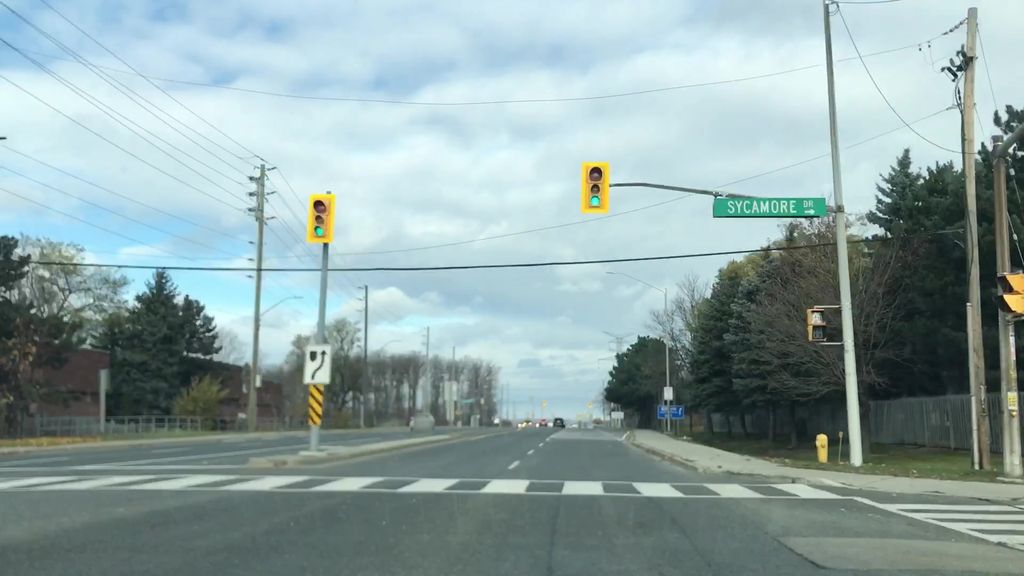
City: toronto